Question: I am doing a POC and trying to deploy an EAR into WebSphere using the Jenkins WebSphere deployer plugin. WebSphere has security enabled. I tried to import the certificates using InstallCert.java into a cacerts file and use the same. Still no luck.
I'm a newbie and any helps is welcomed. Kindly let me know even the basic step if necessary :)

This is the exception I face
'''
Connection failed: com.ibm.websphere.management.exception.ConnectorException: ADMC0016E: The system cannot create a SOAP connector to connect to host JHRPSTEST4 at port 8879.
at com.ibm.websphere.management.AdminClientFactory.createAdminClientPrivileged(AdminClientFactory.java:634)
at com.ibm.websphere.management.AdminClientFactory.access$000(AdminClientFactory.java:126)
at com.ibm.websphere.management.AdminClientFactory$1.run(AdminClientFactory.java:209)
at com.ibm.ws.security.util.AccessController.doPrivileged(AccessController.java:63)
at com.ibm.websphere.management.AdminClientFactory.createAdminClient(AdminClientFactory.java:205)
at org.jenkinsci.plugins.websphere.services.deployment.WebSphereDeploymentService.connect(WebSphereDeploymentService.java:234)
at org.jenkinsci.plugins.websphere_deployer.WebSphereDeployerPlugin$DescriptorImpl.doTestConnection(WebSphereDeployerPlugin.java:325)
at sun.reflect.NativeMethodAccessorImpl.invoke0(Native Method)
at sun.reflect.NativeMethodAccessorImpl.invoke(Unknown Source)
at sun.reflect.DelegatingMethodAccessorImpl.invoke(Unknown Source)
at java.lang.reflect.Method.invoke(Unknown Source)
at org.kohsuke.stapler.Function$InstanceFunction.invoke(Function.java:298)
at org.kohsuke.stapler.Function.bindAndInvoke(Function.java:161)
at org.kohsuke.stapler.Function.bindAndInvokeAndServeResponse(Function.java:96)
at org.kohsuke.stapler.MetaClass$1.doDispatch(MetaClass.java:120)
at org.kohsuke.stapler.NameBasedDispatcher.dispatch(NameBasedDispatcher.java:53)
at org.kohsuke.stapler.Stapler.tryInvoke(Stapler.java:728)
at org.kohsuke.stapler.Stapler.invoke(Stapler.java:858)
at org.kohsuke.stapler.MetaClass$6.doDispatch(MetaClass.java:248)
at org.kohsuke.stapler.NameBasedDispatcher.dispatch(NameBasedDispatcher.java:53)
at org.kohsuke.stapler.Stapler.tryInvoke(Stapler.java:728)
at org.kohsuke.stapler.Stapler.invoke(Stapler.java:858)
at org.kohsuke.stapler.MetaClass$6.doDispatch(MetaClass.java:248)
at org.kohsuke.stapler.NameBasedDispatcher.dispatch(NameBasedDispatcher.java:53)
at org.kohsuke.stapler.Stapler.tryInvoke(Stapler.java:728)
at org.kohsuke.stapler.Stapler.invoke(Stapler.java:858)
at org.kohsuke.stapler.Stapler.invoke(Stapler.java:631)
at org.kohsuke.stapler.Stapler.service(Stapler.java:225)
at javax.servlet.http.HttpServlet.service(HttpServlet.java:848)
at org.eclipse.jetty.servlet.ServletHolder.handle(ServletHolder.java:686)
at org.eclipse.jetty.servlet.ServletHandler$CachedChain.doFilter(ServletHandler.java:1494)
at hudson.util.PluginServletFilter$1.doFilter(PluginServletFilter.java:96)
at hudson.util.PluginServletFilter.doFilter(PluginServletFilter.java:88)
at org.eclipse.jetty.servlet.ServletHandler$CachedChain.doFilter(ServletHandler.java:1482)
at hudson.security.csrf.CrumbFilter.doFilter(CrumbFilter.java:48)
at org.eclipse.jetty.servlet.ServletHandler$CachedChain.doFilter(ServletHandler.java:1482)
at hudson.security.ChainedServletFilter$1.doFilter(ChainedServletFilter.java:84)
at hudson.security.ChainedServletFilter.doFilter(ChainedServletFilter.java:76)
at hudson.security.HudsonFilter.doFilter(HudsonFilter.java:164)
at org.eclipse.jetty.servlet.ServletHandler$CachedChain.doFilter(ServletHandler.java:1482)
at org.kohsuke.stapler.compression.CompressionFilter.doFilter(CompressionFilter.java:46)
at org.eclipse.jetty.servlet.ServletHandler$CachedChain.doFilter(ServletHandler.java:1482)
at hudson.util.CharacterEncodingFilter.doFilter(CharacterEncodingFilter.java:81)
at org.eclipse.jetty.servlet.ServletHandler$CachedChain.doFilter(ServletHandler.java:1474)
at org.eclipse.jetty.servlet.ServletHandler.doHandle(ServletHandler.java:499)
at org.eclipse.jetty.server.handler.ScopedHandler.handle(ScopedHandler.java:137)
at org.eclipse.jetty.security.SecurityHandler.handle(SecurityHandler.java:533)
at org.eclipse.jetty.server.session.SessionHandler.doHandle(SessionHandler.java:231)
at org.eclipse.jetty.server.handler.ContextHandler.doHandle(ContextHandler.java:1086)
at org.eclipse.jetty.servlet.ServletHandler.doScope(ServletHandler.java:428)
at org.eclipse.jetty.server.session.SessionHandler.doScope(SessionHandler.java:193)
at org.eclipse.jetty.server.handler.ContextHandler.doScope(ContextHandler.java:1020)
at org.eclipse.jetty.server.handler.ScopedHandler.handle(ScopedHandler.java:135)
at org.eclipse.jetty.server.handler.HandlerWrapper.handle(HandlerWrapper.java:116)
at org.eclipse.jetty.server.Server.handle(Server.java:370)
at org.eclipse.jetty.server.AbstractHttpConnection.handleRequest(AbstractHttpConnection.java:489)
at org.eclipse.jetty.server.AbstractHttpConnection.content(AbstractHttpConnection.java:960)
at org.eclipse.jetty.server.AbstractHttpConnection$RequestHandler.content(AbstractHttpConnection.java:1021)
at org.eclipse.jetty.http.HttpParser.parseNext(HttpParser.java:865)
at org.eclipse.jetty.http.HttpParser.parseAvailable(HttpParser.java:240)
at org.eclipse.jetty.server.AsyncHttpConnection.handle(AsyncHttpConnection.java:82)
at org.eclipse.jetty.io.nio.SelectChannelEndPoint.handle(SelectChannelEndPoint.java:668)
at org.eclipse.jetty.io.nio.SelectChannelEndPoint$1.run(SelectChannelEndPoint.java:52)
at winstone.BoundedExecutorService$1.run(BoundedExecutorService.java:77)
at java.util.concurrent.ThreadPoolExecutor.runWorker(Unknown Source)
at java.util.concurrent.ThreadPoolExecutor$Worker.run(Unknown Source)
at java.lang.Thread.run(Unknown Source)
Caused by: java.lang.reflect.InvocationTargetException
at sun.reflect.NativeConstructorAccessorImpl.newInstance0(Native Method)
at sun.reflect.NativeConstructorAccessorImpl.newInstance(Unknown Source)
at sun.reflect.DelegatingConstructorAccessorImpl.newInstance(Unknown Source)
at java.lang.reflect.Constructor.newInstance(Unknown Source)
at com.ibm.websphere.management.AdminClientFactory.createAdminClientPrivileged(AdminClientFactory.java:456)
... 66 more
Caused by: com.ibm.websphere.management.exception.ConnectorNotAvailableException: [SOAPException: faultCode=SOAP-ENV:Client; msg=Error opening socket: java.net.SocketException: java.security.NoSuchAlgorithmException: Error constructing implementation (algorithm: Default, provider: SunJSSE, class: sun.security.ssl.SSLContextImpl$DefaultSSLContext); targetException=java.lang.IllegalArgumentException: Error opening socket: java.net.SocketException: java.security.NoSuchAlgorithmException: Error constructing implementation (algorithm: Default, provider: SunJSSE, class: sun.security.ssl.SSLContextImpl$DefaultSSLContext)]
at com.ibm.ws.management.connector.soap.SOAPConnectorClient.reconnect(SOAPConnectorClient.java:422)
at com.ibm.ws.management.connector.soap.SOAPConnectorClient.<init>(SOAPConnectorClient.java:222)
... 71 more
Caused by: [SOAPException: faultCode=SOAP-ENV:Client; msg=Error opening socket: java.net.SocketException: java.security.NoSuchAlgorithmException: Error constructing implementation (algorithm: Default, provider: SunJSSE, class: sun.security.ssl.SSLContextImpl$DefaultSSLContext); targetException=java.lang.IllegalArgumentException: Error opening socket: java.net.SocketException: java.security.NoSuchAlgorithmException: Error constructing implementation (algorithm: Default, provider: SunJSSE, class: sun.security.ssl.SSLContextImpl$DefaultSSLContext)]
at org.apache.soap.transport.http.SOAPHTTPConnection.send(SOAPHTTPConnection.java:475)
at org.apache.soap.rpc.Call.WASinvoke(Call.java:451)
at com.ibm.ws.management.connector.soap.SOAPConnectorClient$4.run(SOAPConnectorClient.java:380)
at com.ibm.ws.security.util.AccessController.doPrivileged(AccessController.java:118)
at com.ibm.ws.management.connector.soap.SOAPConnectorClient.reconnect(SOAPConnectorClient.java:365)
... 72 more
'''
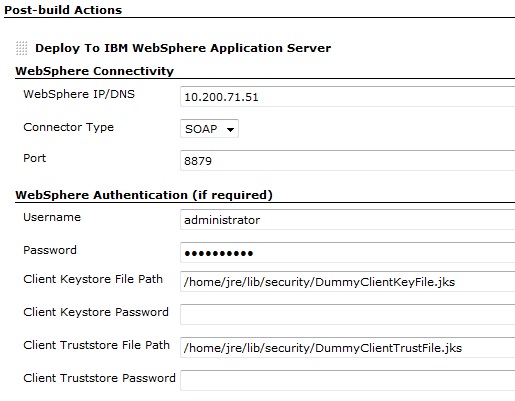
Answer: I had problems getting the Websphere Deploy Plugin running on a 'localhost' install of WAS7 with a Deployment Manager and a single Application Server node. The cell default certificate needs to go into the Dmgr Truststore. Here's a summary of what what worked for me:
# 1A - Obtain the Websphere Cell Wide Certificate
<URL>
'''
View Page Info (Right-Click) > Security > View Certificate
Details Tab - Hit (Export...)
save to /tmp/was-cell-certificate
'''
# 1B - Obtain the Websphere Cell Wide Cert. in a more defined way]
'''
WAS Console > Security > SSL Cert & key management
Related Items : Key Stores and Certificates
Clink blue link: Cell Default Keystore
Additional Properties : Personal Certificates
Checkbox for (default) alias
Click Extract
Send to /tmp/was-cell-certificate
(OK)
'''
# Import the Certificate into the Deployment Manager Truststore
'''
[root@localhost etc]# cd /opt/IBM/WebSphere/AppServer/profiles/Dmgr01/etc
[root@localhost etc]# keytool -importcert -keystore DummyClientTrustFile.jks -alias myserver -file /tmp/was-cell-certificate -storepass WebAS
'''